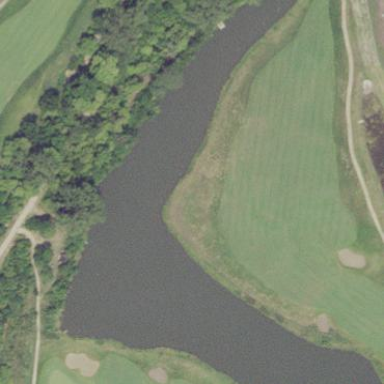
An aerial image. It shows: Water hazard in golf course. The hazard is natural water feature.